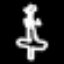
Label: airplane